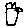
Label: tree